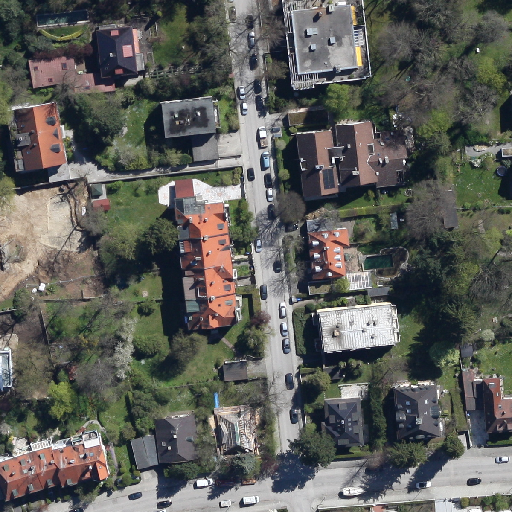
Referring expression: van in the parking area